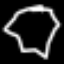
Label: octagon